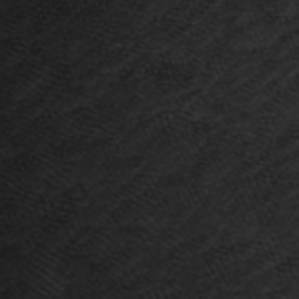
Label: frost